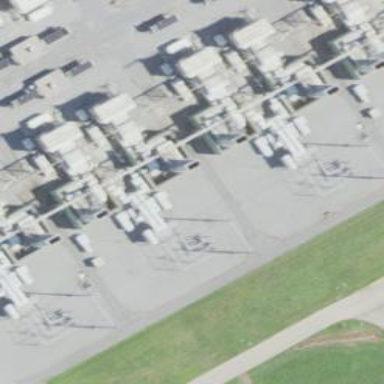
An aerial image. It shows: Towering power structure.